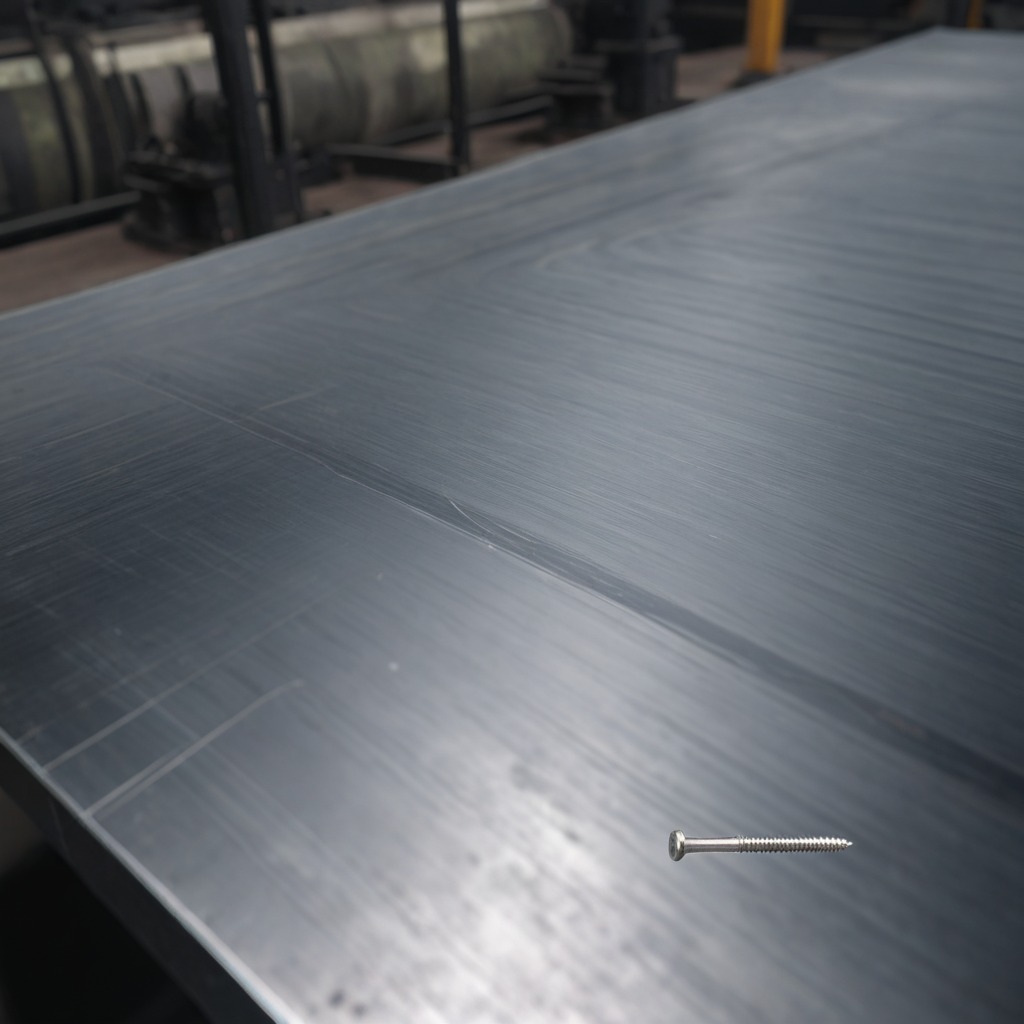
A metal screw is lying on a cold steel table in a mining workshop.